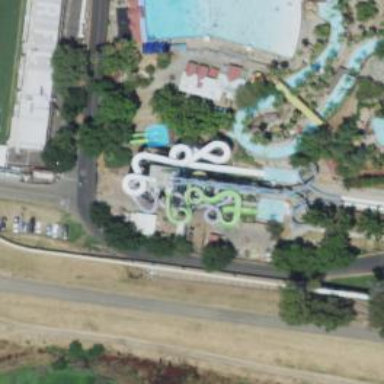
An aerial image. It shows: Covered bridge leading to water slide attraction.